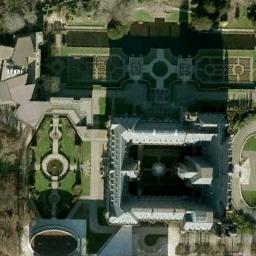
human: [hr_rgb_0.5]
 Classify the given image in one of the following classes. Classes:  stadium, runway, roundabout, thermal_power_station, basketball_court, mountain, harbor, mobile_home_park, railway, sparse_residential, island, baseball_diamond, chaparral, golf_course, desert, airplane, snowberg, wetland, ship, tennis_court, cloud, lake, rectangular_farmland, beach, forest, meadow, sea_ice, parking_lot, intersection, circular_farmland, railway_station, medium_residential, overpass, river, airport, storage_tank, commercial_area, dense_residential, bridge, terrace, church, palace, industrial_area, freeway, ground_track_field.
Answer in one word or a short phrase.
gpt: palace